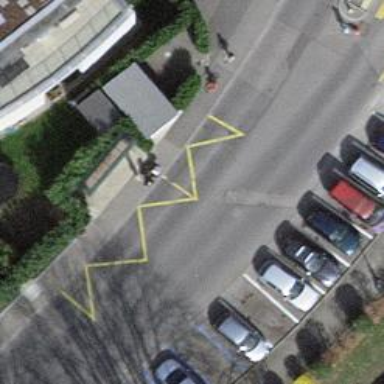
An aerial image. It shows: Asphalt sidewalk leading to platform for public transport.